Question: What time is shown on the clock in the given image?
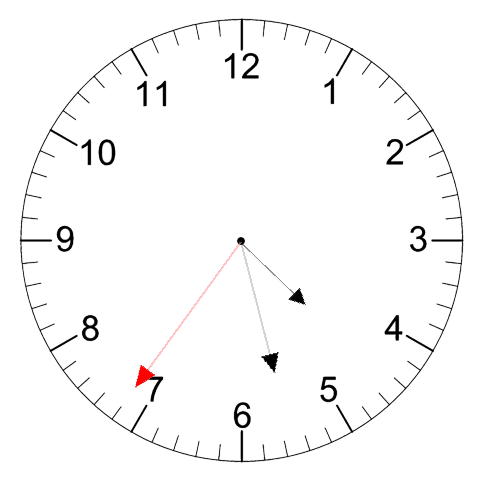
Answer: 04:27:36